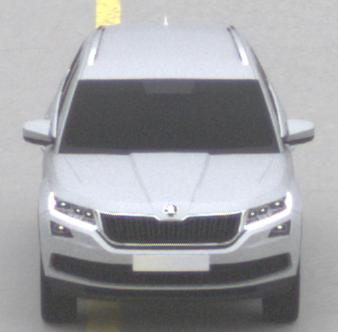
Make: Skoda
Model: Kodiaq 1.4 TSI
Detailed model: Kodiaq
Model produced from: 2017/03
Model produced until: 2018/05
Doors: 5
Color: white
Road condition: dry road
Daytime: midday
Contrast: low contrast